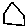
Label: house